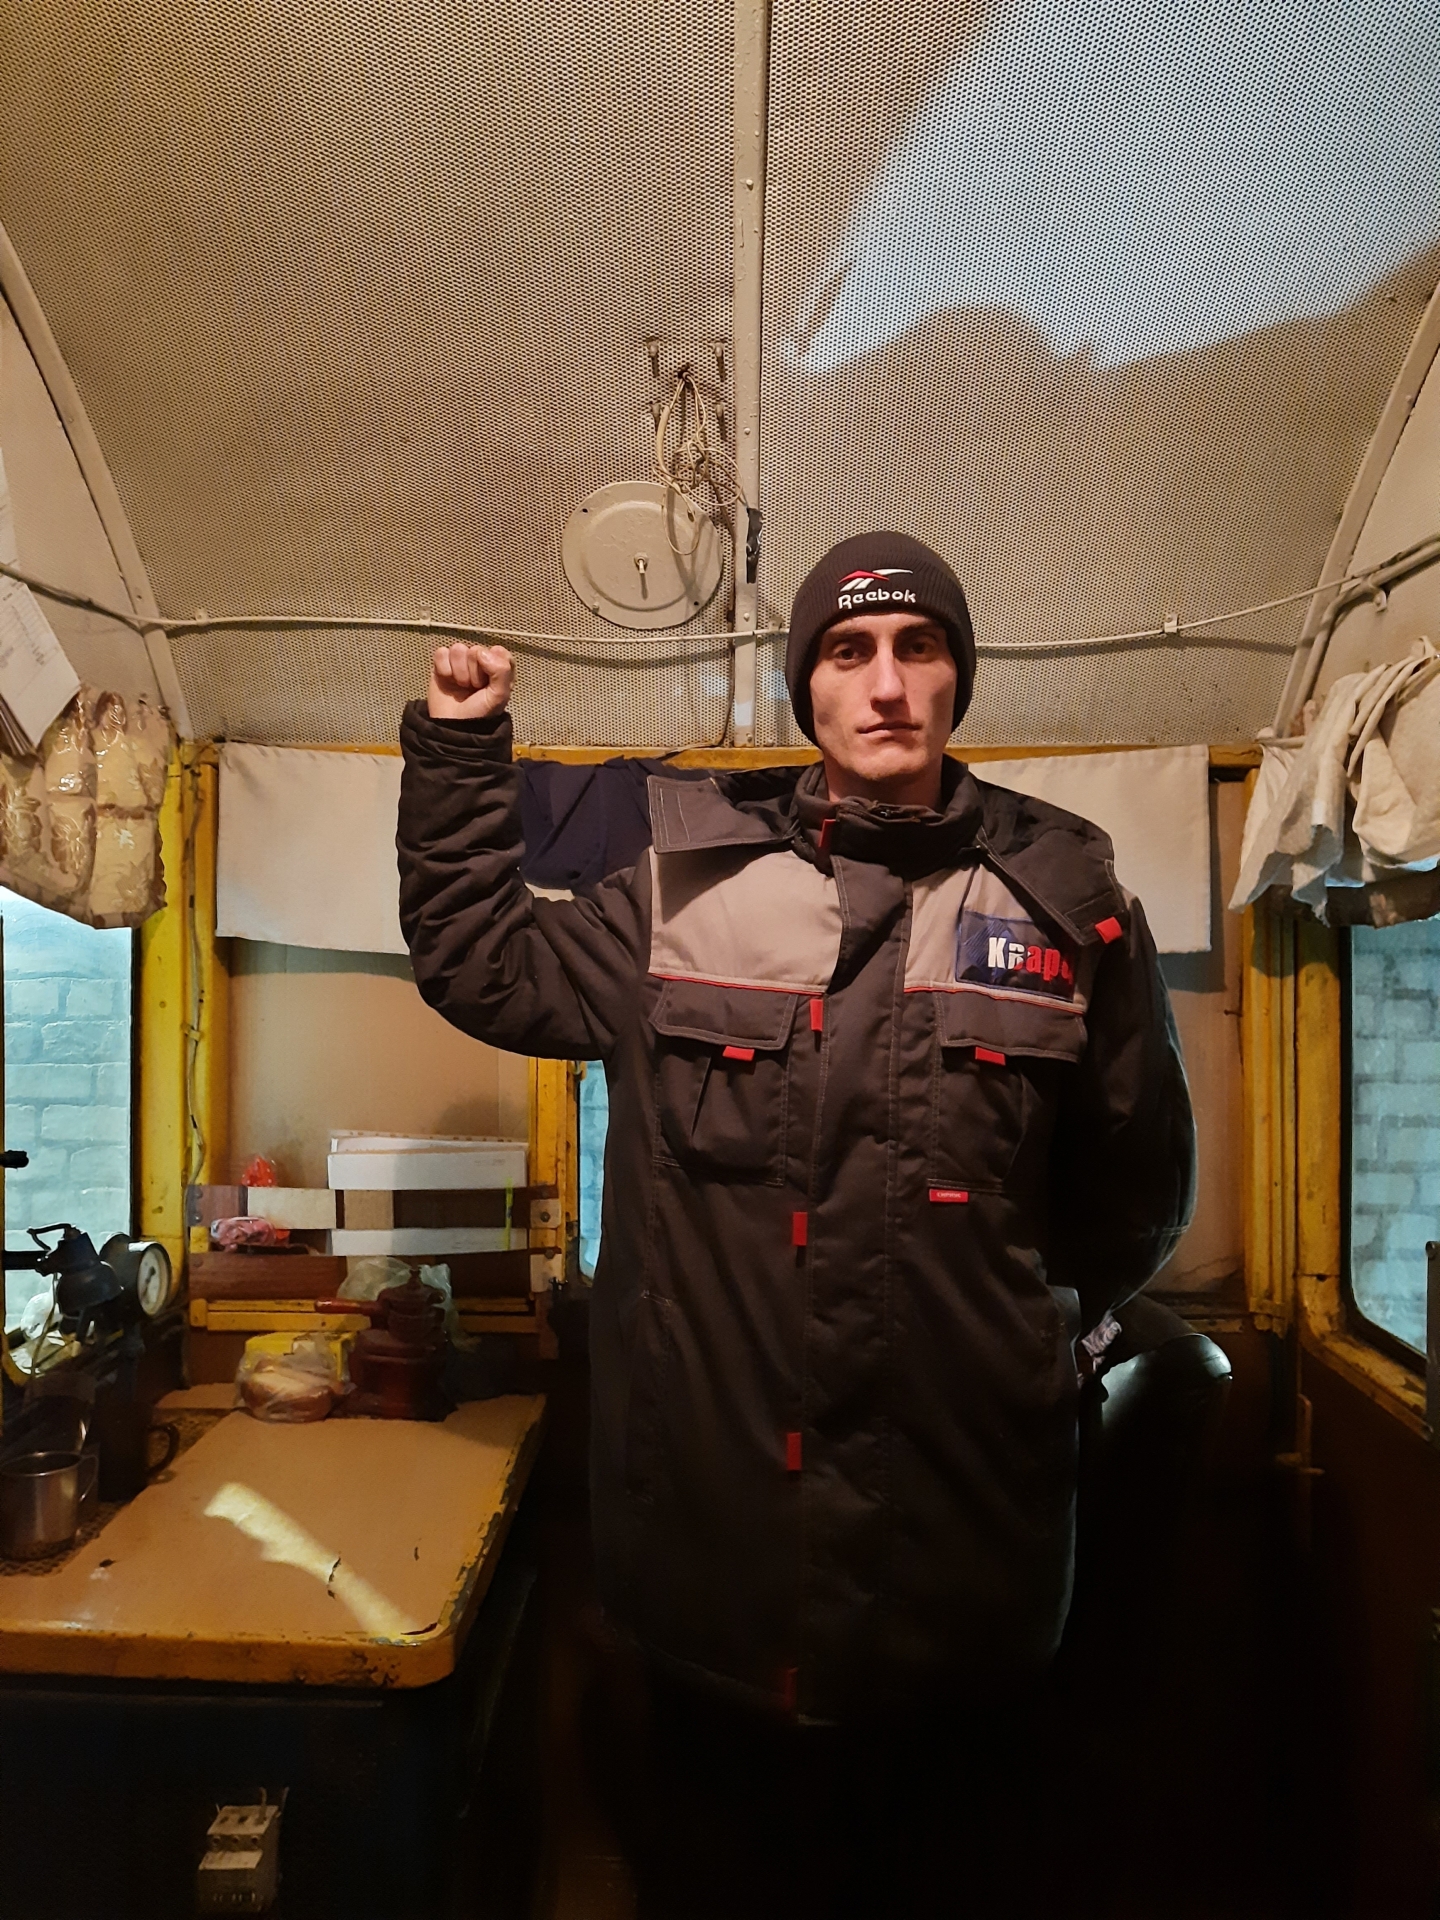
Label: clear